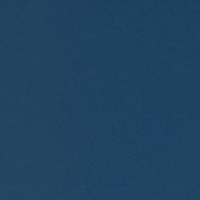
EUNIS habitat code: 14
Species observed at this site:
Vaccinium vitis-idaea
Rubus saxatilis